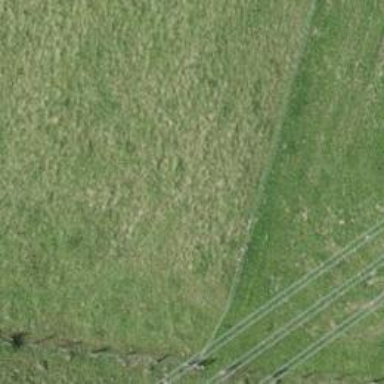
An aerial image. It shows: Path covered with grass.